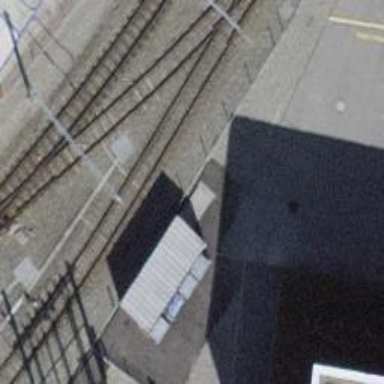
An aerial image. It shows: Narrow-gauge railway track with electrified contact line. The railway has one track.